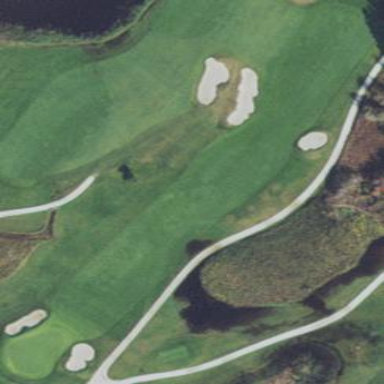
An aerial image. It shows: Golf fairway surrounded by grass.